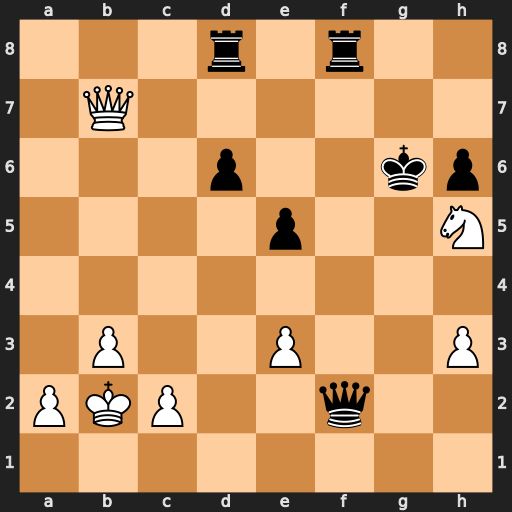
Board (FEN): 3r1r2/1Q6/3p2kp/4p2N/8/1P2P2P/PKP2q2/8
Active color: w
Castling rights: -
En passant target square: -
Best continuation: Qg7+ Kf5 Qg4#